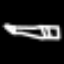
Label: pencil